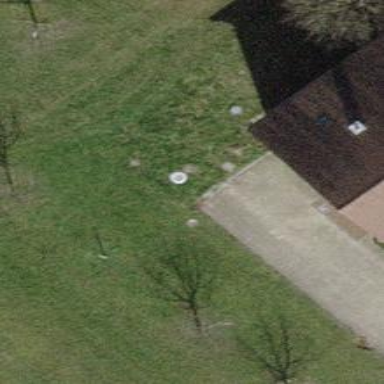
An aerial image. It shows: Driveway with paved surface.